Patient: sex M, age 60
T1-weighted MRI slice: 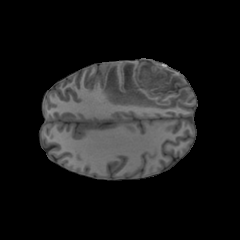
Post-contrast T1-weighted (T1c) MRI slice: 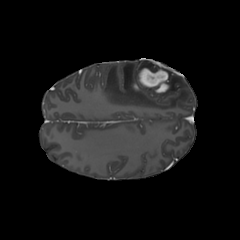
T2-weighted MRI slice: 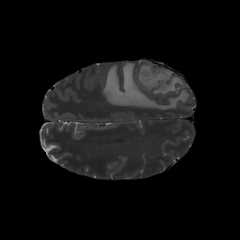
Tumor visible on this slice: yes
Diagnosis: Glioblastoma, IDH-wildtype
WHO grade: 4